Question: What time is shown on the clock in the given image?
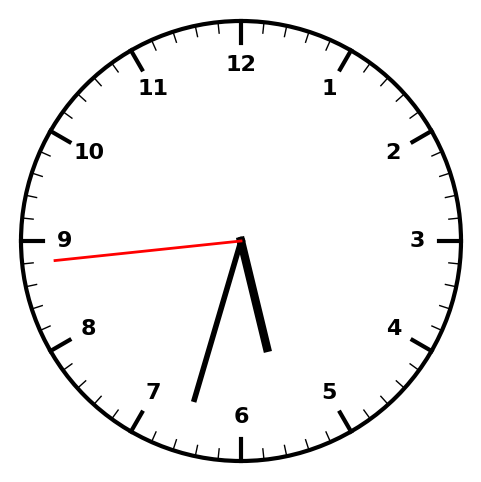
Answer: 05:32:44